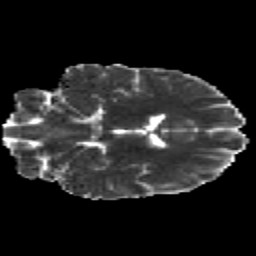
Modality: MD
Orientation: coronal
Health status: healthy
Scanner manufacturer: siemens
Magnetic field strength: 3 T
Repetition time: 12 s
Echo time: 0.092 s